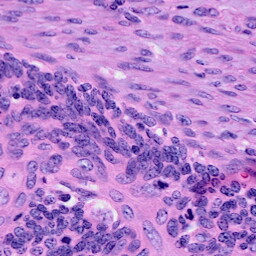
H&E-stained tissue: Cervix